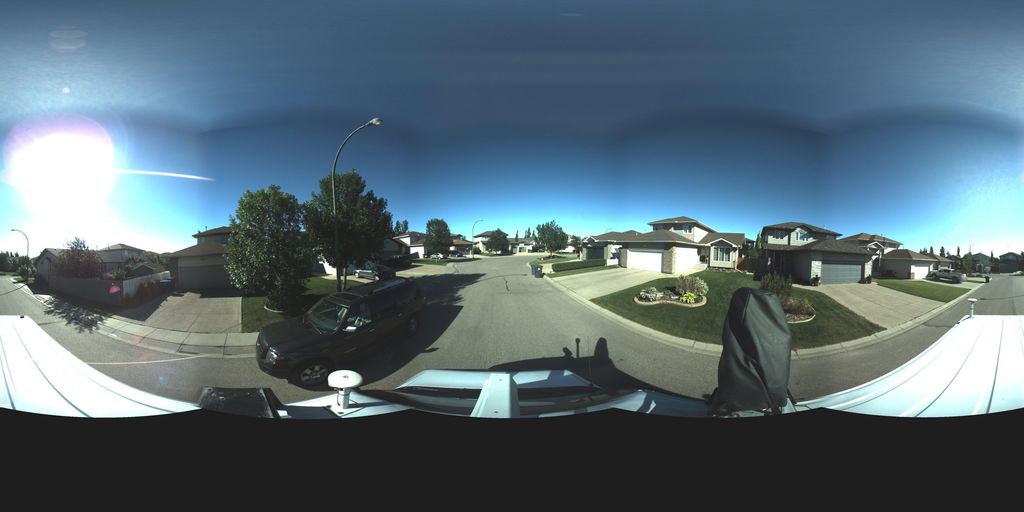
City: saskatoon